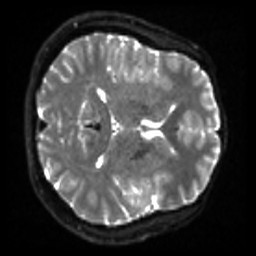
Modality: sbref
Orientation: axial
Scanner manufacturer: siemens
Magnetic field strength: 3 T
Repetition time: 4 s
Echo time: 0.0594 s